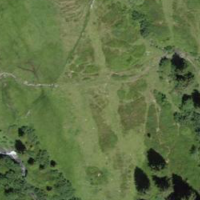
EUNIS habitat code: 23
Species observed at this site:
Gentiana bavarica